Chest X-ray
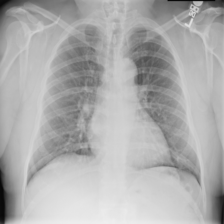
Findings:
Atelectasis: negative
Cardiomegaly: negative
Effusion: negative
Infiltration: negative
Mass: negative
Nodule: negative
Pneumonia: negative
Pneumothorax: negative
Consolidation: negative
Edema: negative
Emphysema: negative
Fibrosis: negative
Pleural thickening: negative
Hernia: negative